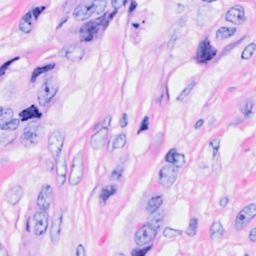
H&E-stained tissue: Breast